Interaction volume radius: 5 \u00c5
Interaction volume height: 30 \u00c5
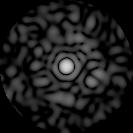
Disorder parameter: 0.8554